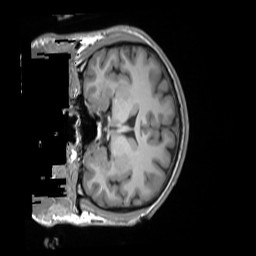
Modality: T1w
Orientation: coronal
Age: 23
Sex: male
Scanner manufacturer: siemens
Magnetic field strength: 3 T
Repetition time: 1.55 s
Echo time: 0.00234 s